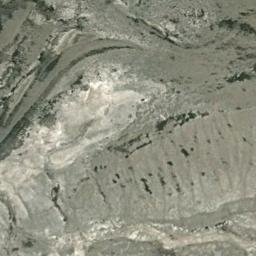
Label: desert